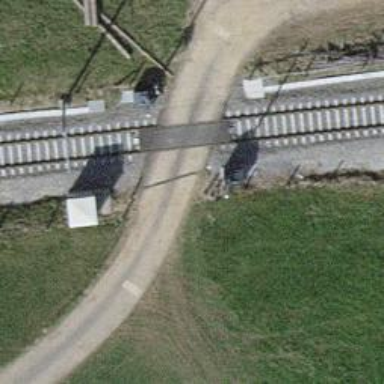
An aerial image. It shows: Railway crossing with full barriers.